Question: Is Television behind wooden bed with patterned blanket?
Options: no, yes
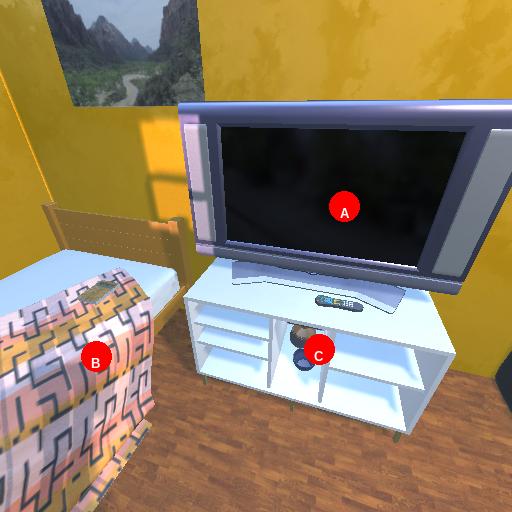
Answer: no